Interaction volume radius: 10 \u00c5
Interaction volume height: 20 \u00c5
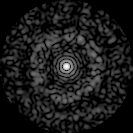
Disorder parameter: 0.8304